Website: lowes
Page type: review-order
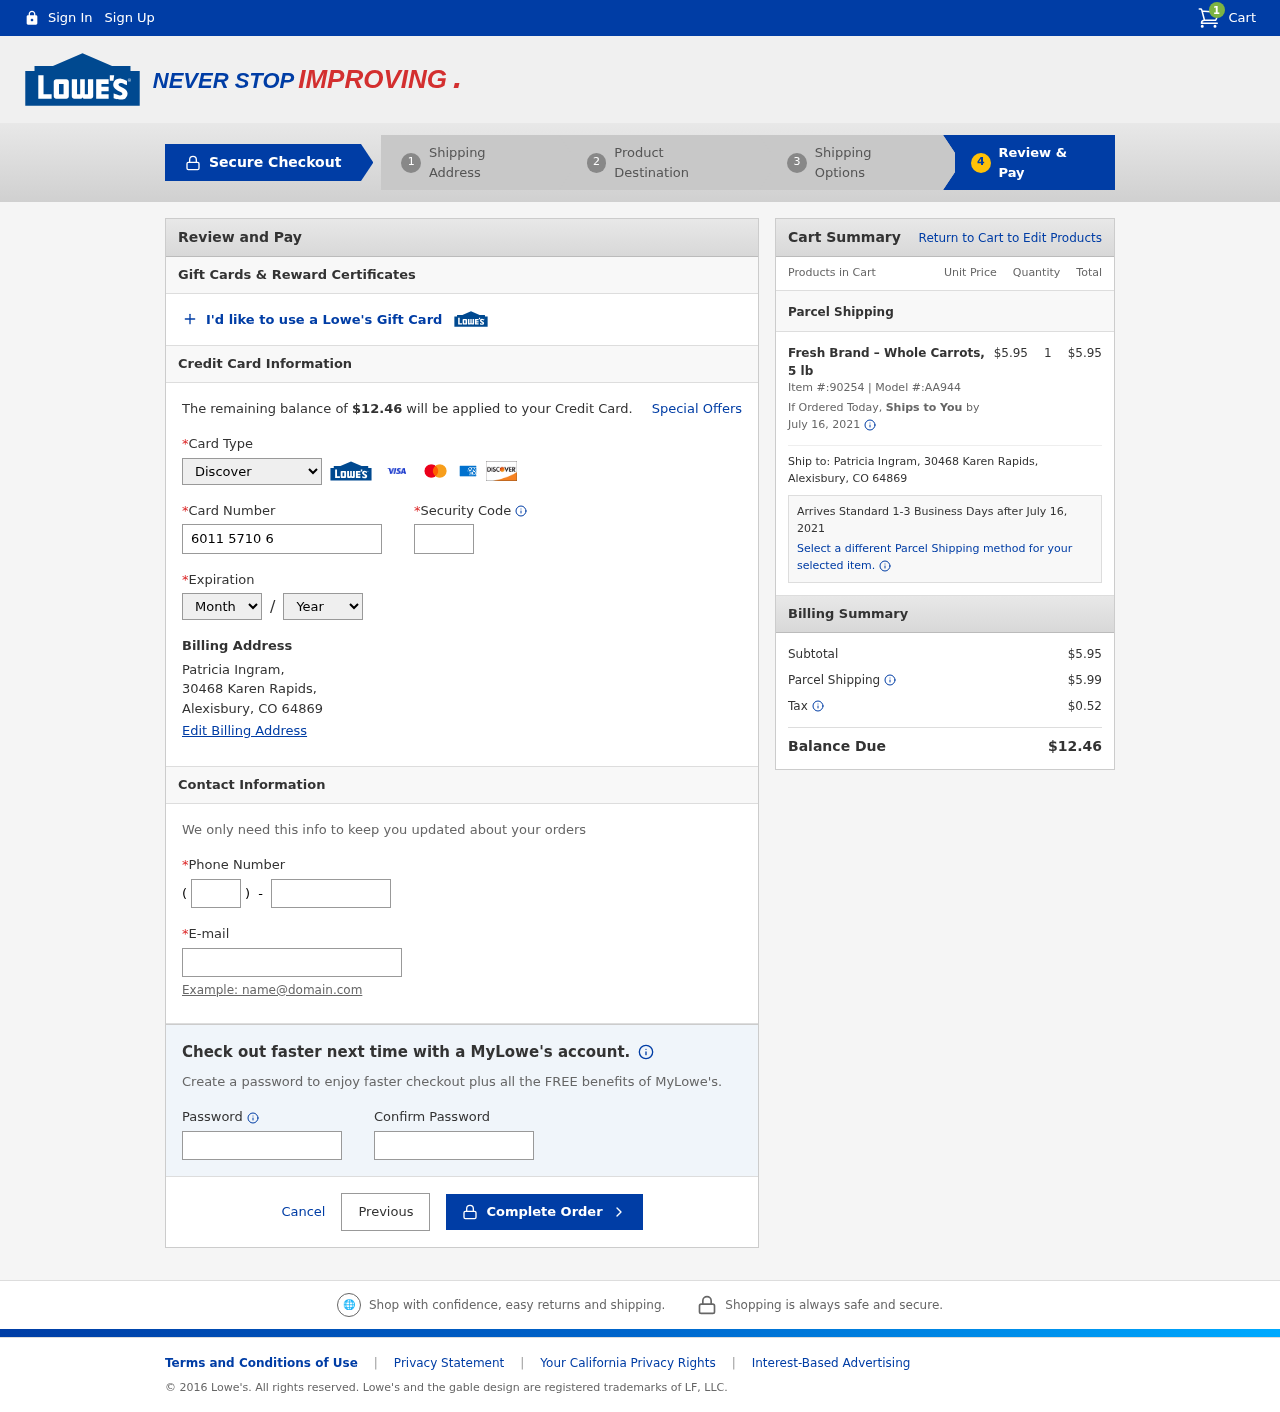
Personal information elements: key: PII_CARD_CVV
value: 202
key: PII_CARD_EXPIRY_MONTH
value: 05
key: PII_CARD_EXPIRY_YEAR
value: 30
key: PII_CARD_NUMBER
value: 6011 5710 6031 6712
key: PII_CARD_TYPE
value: Discover
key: PII_CITY
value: Alexisbury
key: PII_EMAIL
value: patricia.ingram@gmail.com
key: PII_FULLNAME
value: Patricia Ingram,
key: PII_PHONE
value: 6247888399
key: PII_PHONE_AREA
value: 624
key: PII_POSTCODE
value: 64869
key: PII_STATE_ABBR
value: CO
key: PII_STREET
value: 30468 Karen Rapids,
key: PII_FULLNAME2
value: Patricia Ingram
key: PII_STREET2
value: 30468 Karen Rapids
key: PII_CITY_STATE_ZIP2
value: Alexisbury, CO 64869
Product elements: key: PRODUCT1_NAME
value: Fresh Brand – Whole Carrots, 5 lb
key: PRODUCT1_PRICE
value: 5.95
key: PRODUCT1_QUANTITY
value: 1
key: PRODUCT1_ITEM_NUMBER
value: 90254
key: PRODUCT1_MODEL_NUMBER
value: AA944
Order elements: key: ORDER_NUM_ITEMS
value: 1
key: ORDER_TOTAL
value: $12.46
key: ORDER_SHIPPING_DATE
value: July 16, 2021
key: ORDER_SUBTOTAL
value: $5.95
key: ORDER_SHIPPING_DATE2
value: July 16, 2021
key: ORDER_SUBTOTAL2
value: $5.95
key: ORDER_SHIPPING_COST
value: $5.99
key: ORDER_TAX
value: $0.52